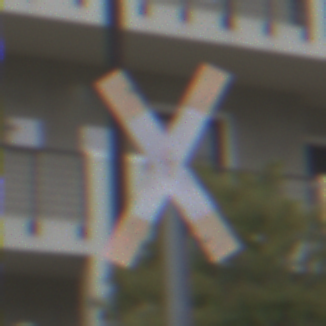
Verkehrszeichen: Andreaskreuz
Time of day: Midday
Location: Outdoor (Urban)
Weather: Overcast
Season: NotSpecified
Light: Natural